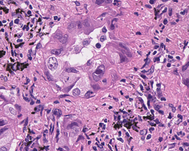
Tumor epithelial tissue: yes
Tumor-associated stroma tissue: yes
Normal tissue: no